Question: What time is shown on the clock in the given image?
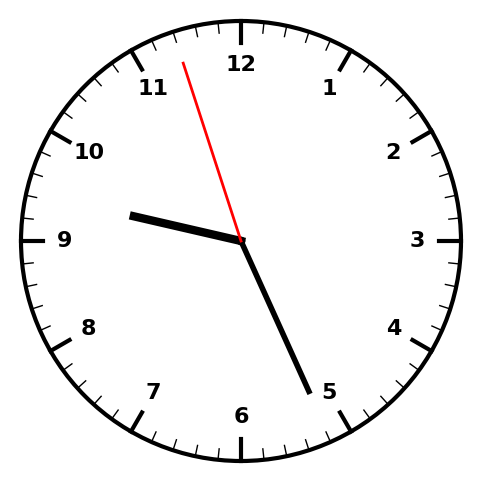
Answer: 09:25:57